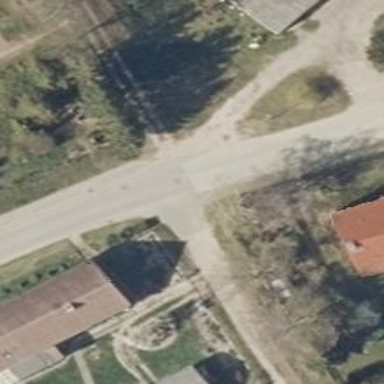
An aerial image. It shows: Driveway.